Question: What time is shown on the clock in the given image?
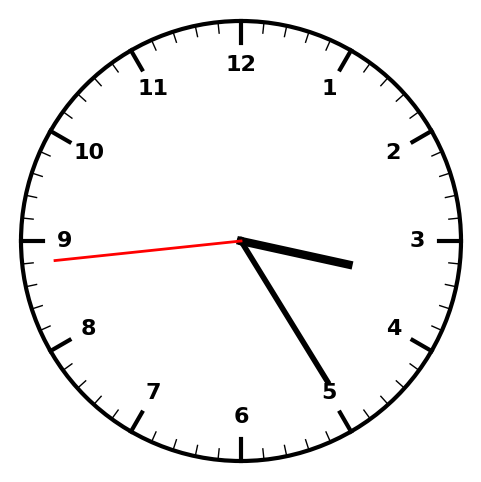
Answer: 03:24:44